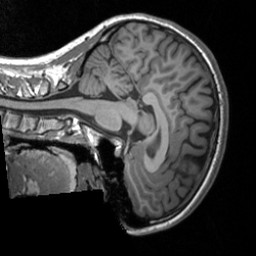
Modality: T1w
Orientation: sagittal
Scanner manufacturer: siemens
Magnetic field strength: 3 T
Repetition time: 1.9 s
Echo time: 0.00226 s